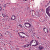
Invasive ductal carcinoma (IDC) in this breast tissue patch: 1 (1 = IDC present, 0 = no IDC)